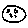
Label: moon